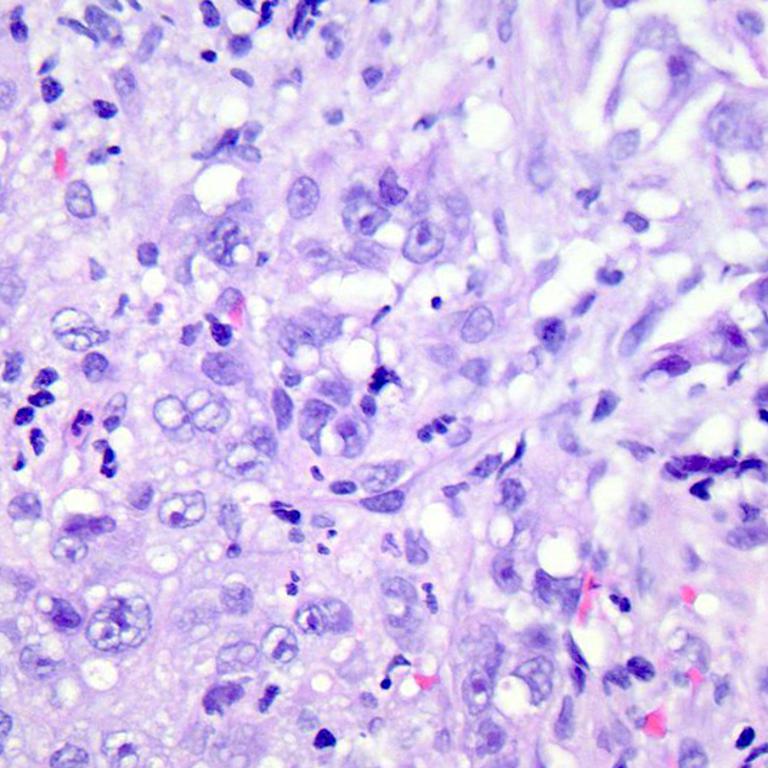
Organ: colon
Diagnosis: adenocarcinomas